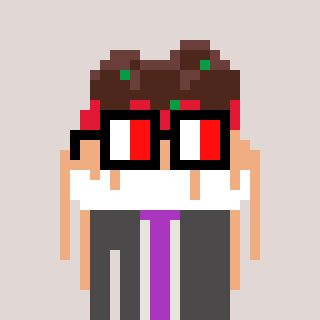
a pixel art character with square glasses with black frames and red eyes, a spaghetti-shaped head and a grayscale-colored body on a warm background